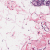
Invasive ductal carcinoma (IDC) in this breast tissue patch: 0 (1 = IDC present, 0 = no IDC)